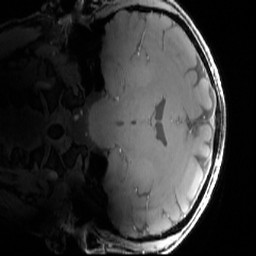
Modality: T1w
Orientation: coronal
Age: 32
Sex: male
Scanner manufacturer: siemens
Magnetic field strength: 7 T
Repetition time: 4.5 s
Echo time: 0.00227 s